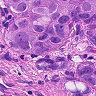
Metastatic tissue present: yes